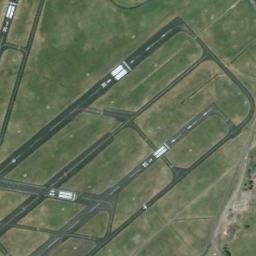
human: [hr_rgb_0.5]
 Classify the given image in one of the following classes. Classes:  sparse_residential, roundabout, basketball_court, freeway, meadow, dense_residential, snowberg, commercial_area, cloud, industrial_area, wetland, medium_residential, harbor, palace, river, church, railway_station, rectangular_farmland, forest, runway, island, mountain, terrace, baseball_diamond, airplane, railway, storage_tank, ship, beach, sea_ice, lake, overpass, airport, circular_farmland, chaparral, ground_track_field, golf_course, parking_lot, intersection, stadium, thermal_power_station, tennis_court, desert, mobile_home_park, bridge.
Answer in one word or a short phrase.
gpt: airport